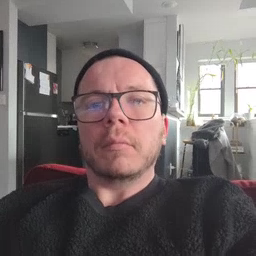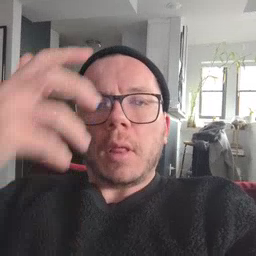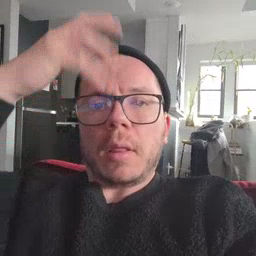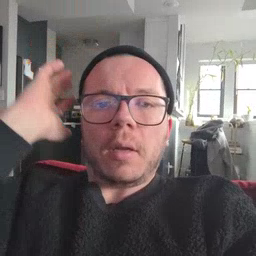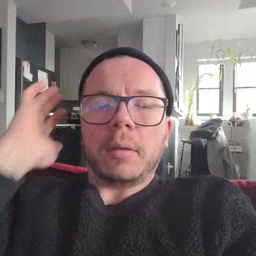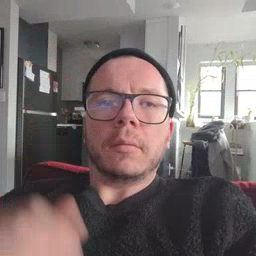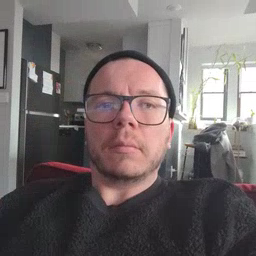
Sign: lion